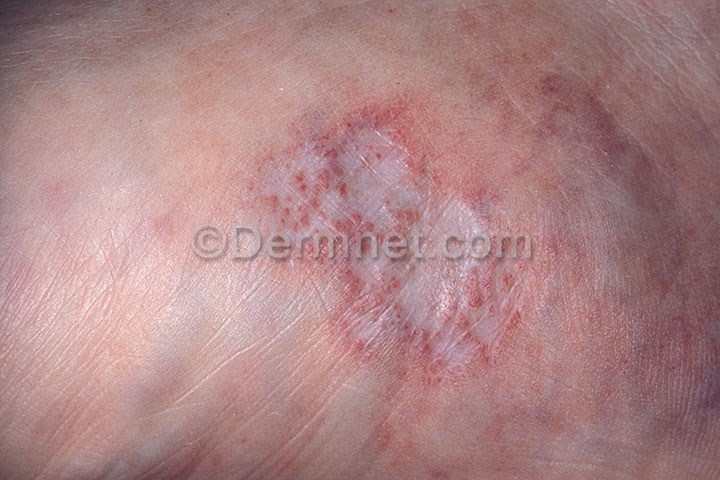
Disease: Scabies Lyme Disease and other Infestations and Bites